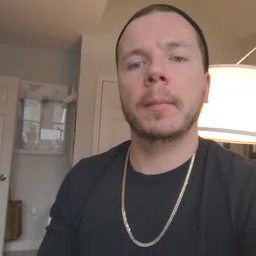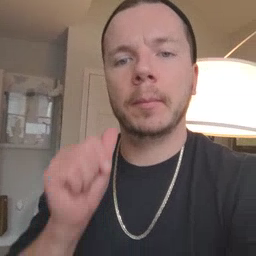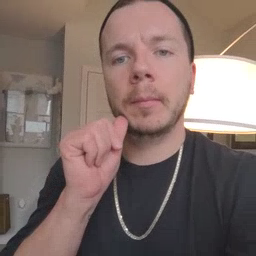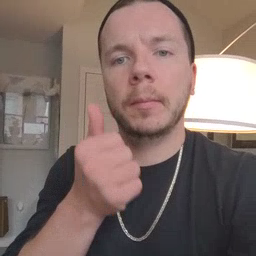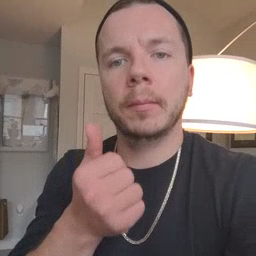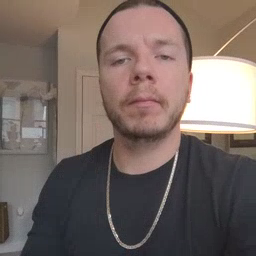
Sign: tomorrow